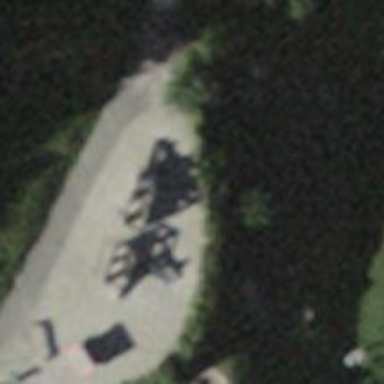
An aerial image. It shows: Playground with car-themed playhouse.